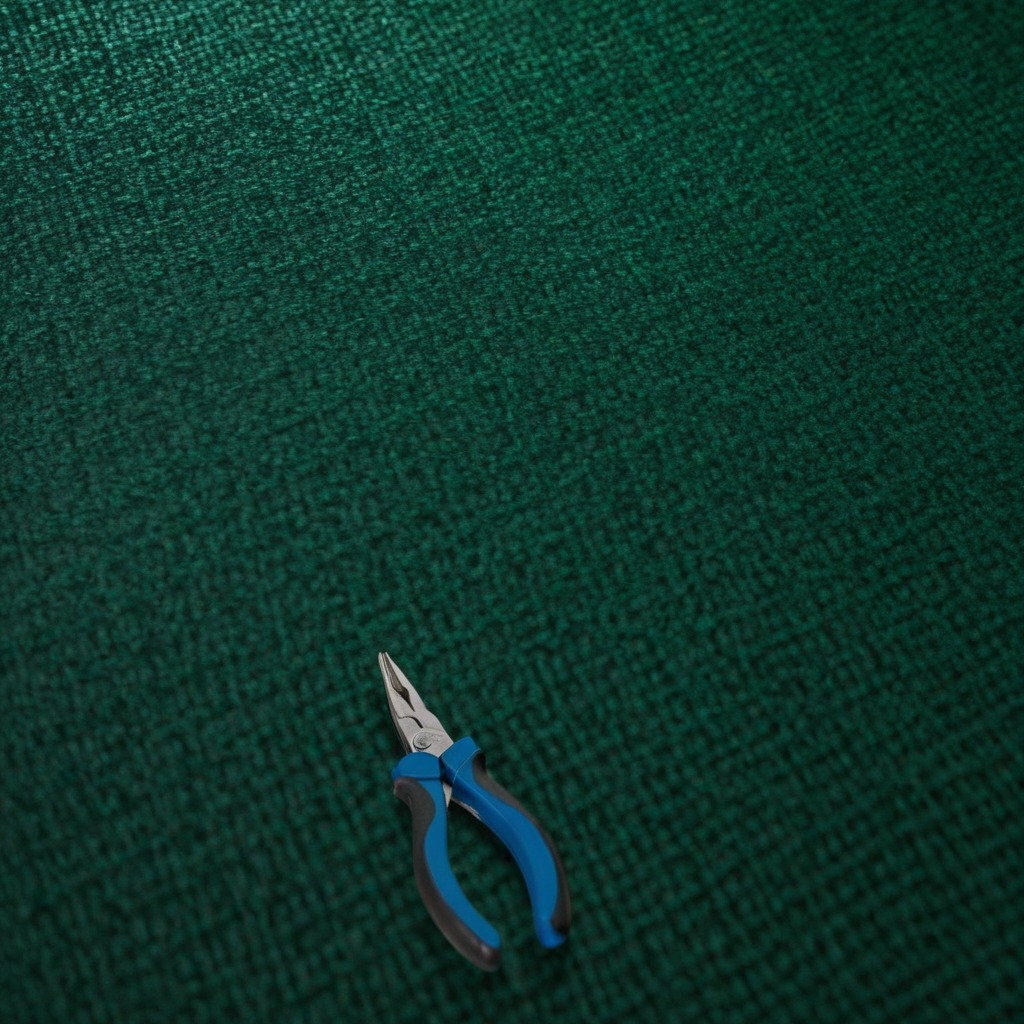
A plier lies on the tabletop